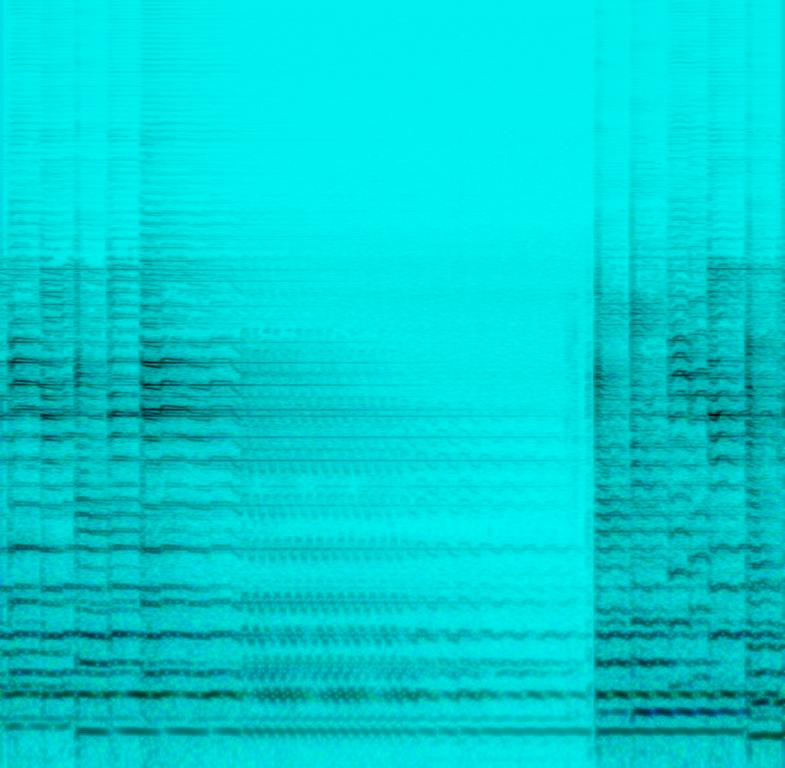
The low quality recording contains a widely spread electric guitar melody played with chorus effect, which in the second part of the loop is turned off - judging by the sounds of the melody and a tinny switch sound effect.